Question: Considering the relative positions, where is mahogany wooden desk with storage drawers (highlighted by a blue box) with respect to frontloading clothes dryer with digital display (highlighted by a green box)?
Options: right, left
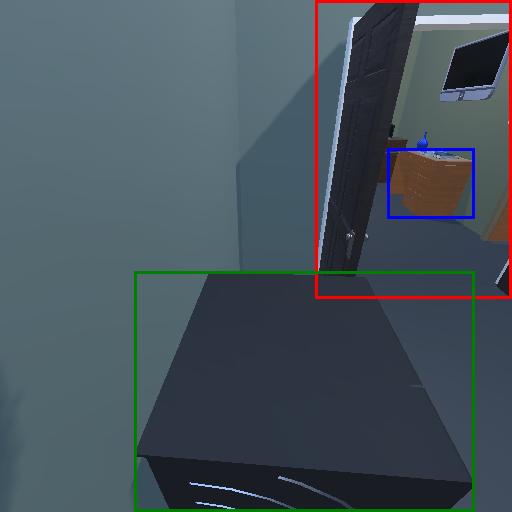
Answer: right